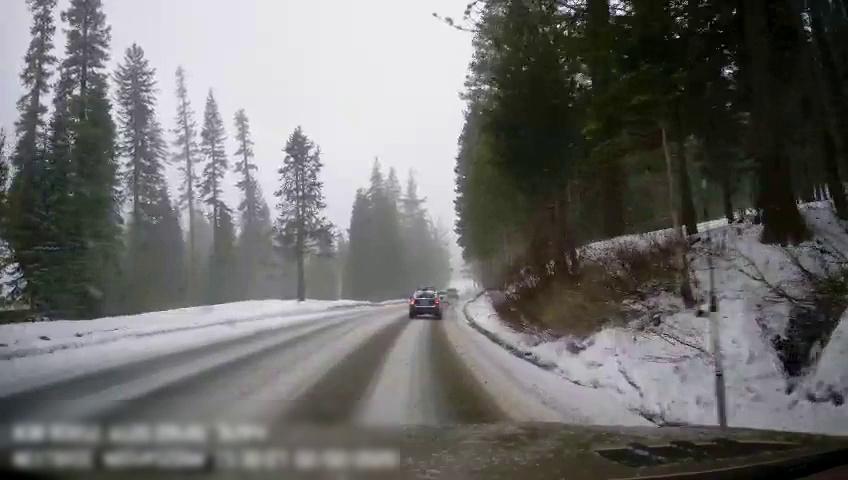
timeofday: Day
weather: Snowy
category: Drivable Space
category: Vehicles | SUV
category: Vehicles | Car
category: Vehicles | SUV